Question: Basicly I am creating a game that you click on falling objects, E.G cookies, and I need to know how to check and see if a certain cookie has been pressed so it can disappear but the problem is that its in an array.
Here is a bit of my code:
Input class...
'''
public class Input implements MouseListener, MouseMotionListener{
@Override
public void mousePressed(MouseEvent e) {
if(e.getSource().equals(MainGame.CG)){
if(MainGame.MG.inGame){
//There is actually something else here but its classified (haha sorry about that)
if(e.getPoint().x > /*I NEED SOMETHING HERE*/){
//tells you if the object has been pressed
MainGame.CG.cookieClicked = true; //CG = ClickerGame
}
}
}
}
}
'''
class with array...
'''
public class ClickerGame extends JPanel{
public int amount;
public FallingObject[] fo = new FallingObject[120]; //THE ARRAY I'M HAVING TROUBLES WITH
/*THE REST IS A SECRET (SORRY ABOUT THAT)*/
}
'''
If you don't understand here is a picture to demonstrate what I need...

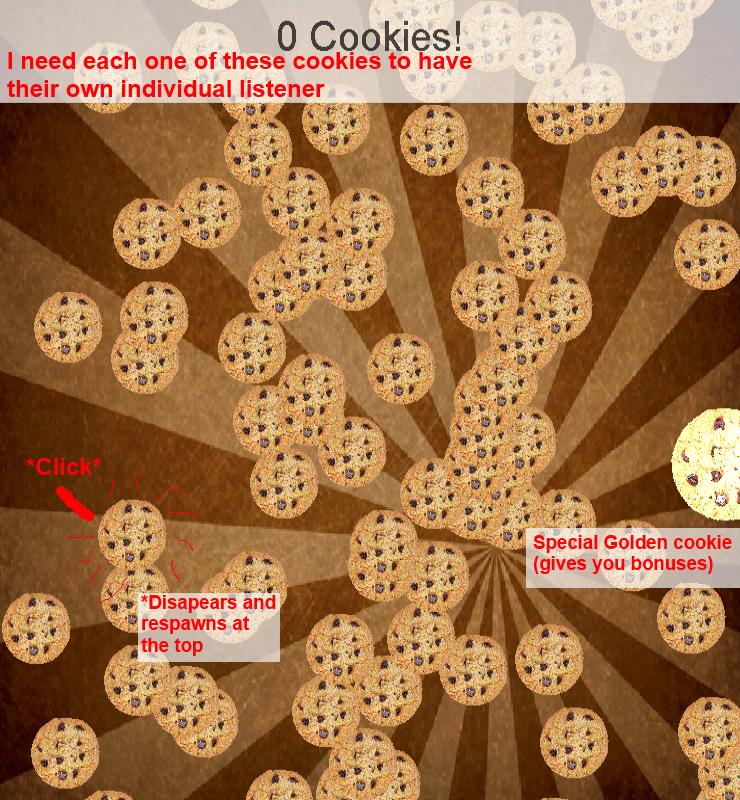
Answer: In order to avoid having to check the coordinates of 120 different items on each click, make every element inside 'FallingObject[]' aware of three things:
1. Its own area of influence (see sn00fy's answer)
2. The containing class (in this case probably ClickerGame
3. Its location in the array (an int)
To do this, you would need to change your 'FallingObject' constructor to look something like this:
'''
public void FallingObject(ClickerGame master, int index); //add whatever else is needed for Falling Object.
'''
Then you could instantiate the array as follows.
'''
for(int i = 0; i < 120; i++) {
fo[i] = new FallingObject(this, i ); //add anything else needed for the constructor
}
'''
Then each FallingObject is responsible for its own state, and when clicked it is able to report back to the 'ClickerGame' instance. All you need now is a method in ClickerGame which each 'FallingObject' can call.
'''
public void clickedObj(int index) {
FallingObject temp = null;
if(index >= 0 && index < 120) {
temp = fo[index];
//Do stuff with temp :)
}
}
'''
To call this method from within 'FallingObject' just reference the 'master' variable (which you should probably save as a global variable within the class.